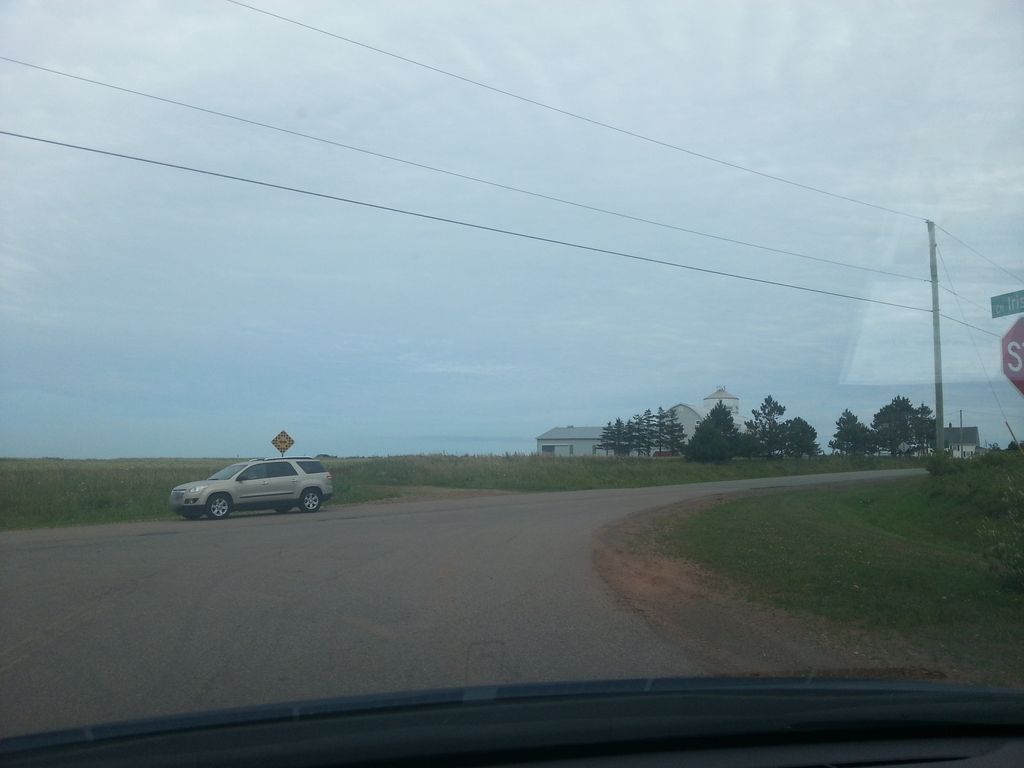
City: charlottetown